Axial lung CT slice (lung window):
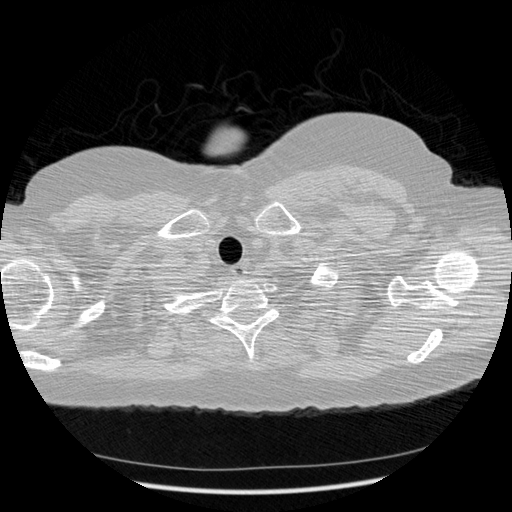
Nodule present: no